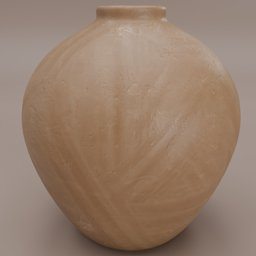
Label: decoration